Interaction volume radius: 10 \u00c5
Interaction volume height: 15 \u00c5
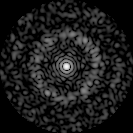
Disorder parameter: 0.8136